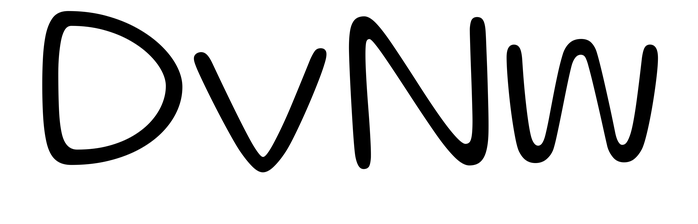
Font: Gluten_ExtraLight